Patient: sex M, age 47
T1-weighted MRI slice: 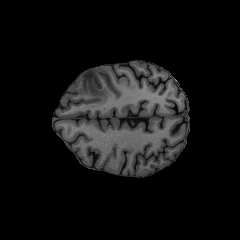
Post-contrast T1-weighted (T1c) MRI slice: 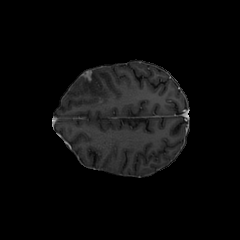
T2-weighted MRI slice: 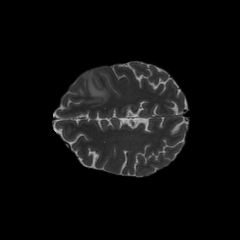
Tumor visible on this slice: yes
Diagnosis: Glioblastoma, IDH-wildtype
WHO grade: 4